Interaction volume radius: 10 \u00c5
Interaction volume height: 15 \u00c5
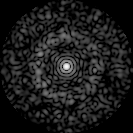
Disorder parameter: 0.8393